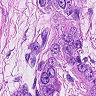
Metastatic tissue present: yes